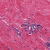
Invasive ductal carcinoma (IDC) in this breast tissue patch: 0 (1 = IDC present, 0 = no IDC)